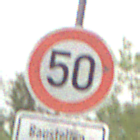
Verkehrszeichen: Geschwindigkeit50
Zusatzzeichen unten: HinweiseAufGefahrenDurchVerbaleAngabe2
Umgebung: Outdoor, Nature
Tageszeit: MorningAfternoon
Wetter: Overcast
Licht: Natural
Jahreszeit: NotSpecified
Kontrast: LowContrast